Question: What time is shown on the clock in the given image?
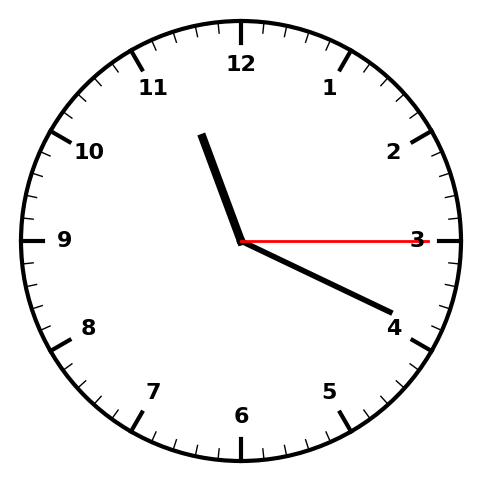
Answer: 11:19:15